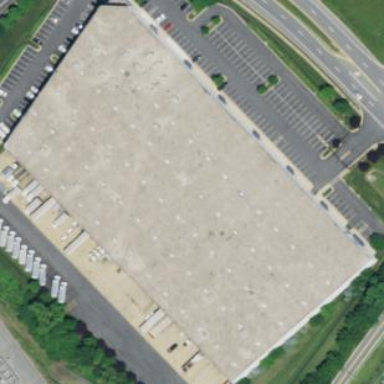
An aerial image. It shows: Warehouse.